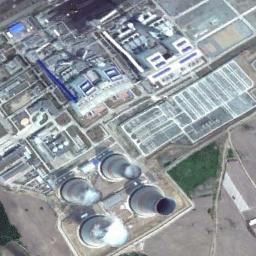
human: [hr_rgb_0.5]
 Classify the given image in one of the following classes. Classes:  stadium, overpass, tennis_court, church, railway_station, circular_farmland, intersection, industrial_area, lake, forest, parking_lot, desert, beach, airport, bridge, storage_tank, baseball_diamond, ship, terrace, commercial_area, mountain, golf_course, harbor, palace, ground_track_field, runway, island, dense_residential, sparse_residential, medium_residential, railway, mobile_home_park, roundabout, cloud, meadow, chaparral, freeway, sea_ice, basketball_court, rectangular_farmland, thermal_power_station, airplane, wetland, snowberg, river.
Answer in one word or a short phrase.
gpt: thermal_power_station